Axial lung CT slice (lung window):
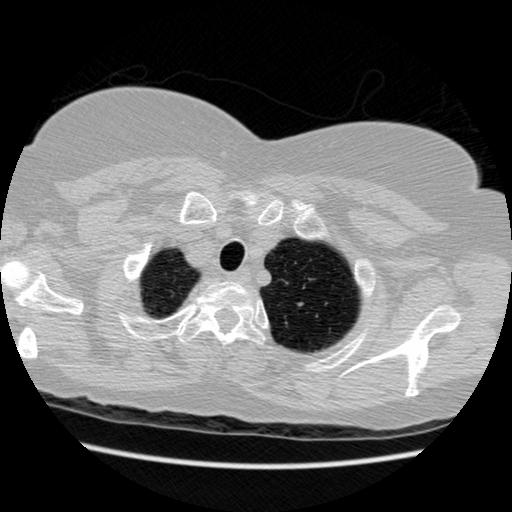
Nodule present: no